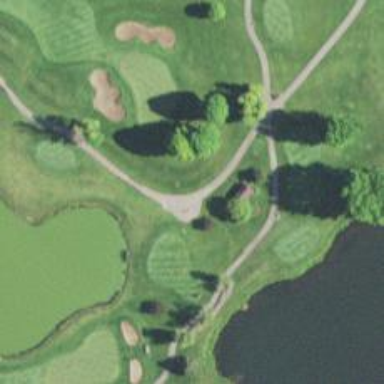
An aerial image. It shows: Path for both road and golf.